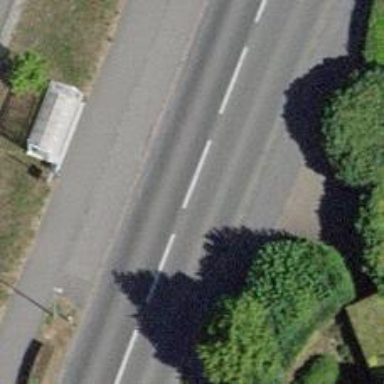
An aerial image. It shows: Cycleway.